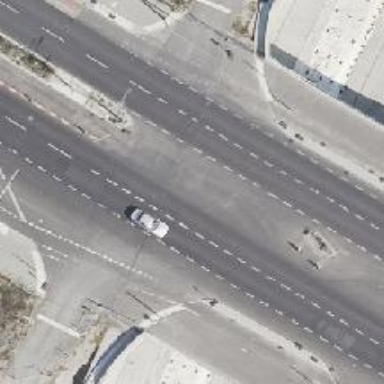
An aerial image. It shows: Secondary road with dual carriageway. There is track cycleway on the right side and asphalt sidewalk on the right side.